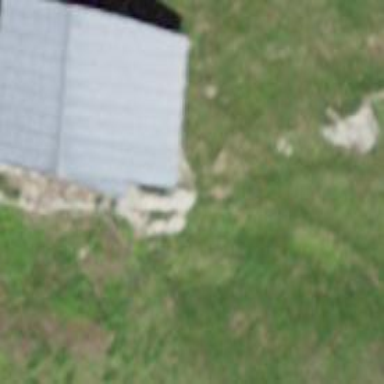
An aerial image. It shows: Shed.